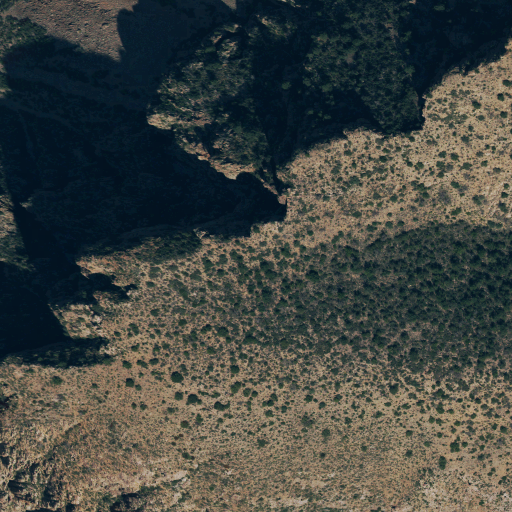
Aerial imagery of mountain in Texas named Vernon Bailey Peak containing shrub and evergreen forest